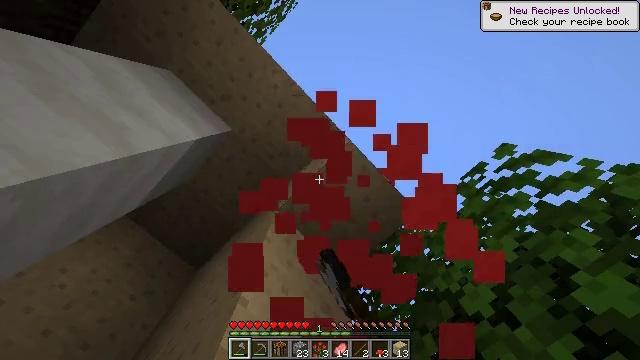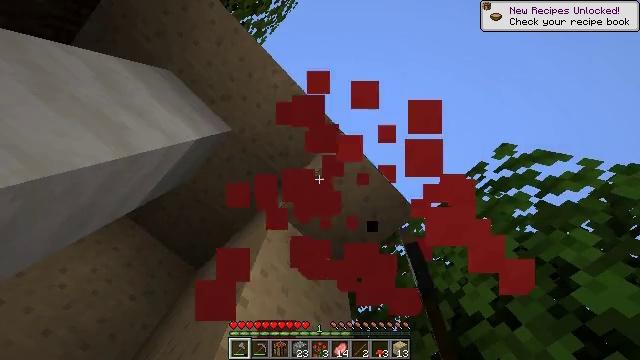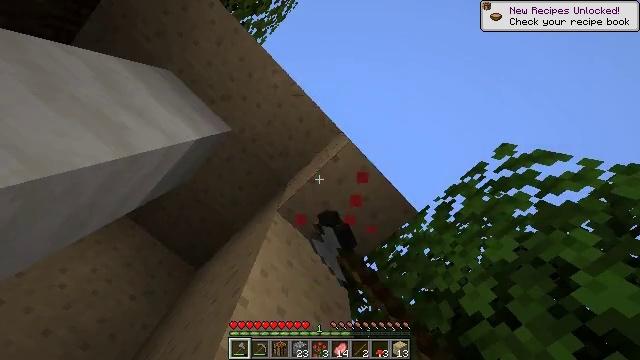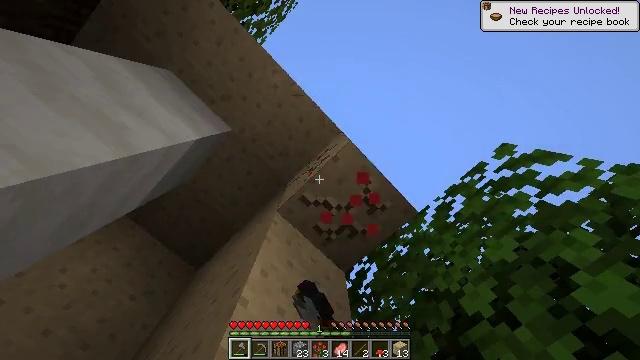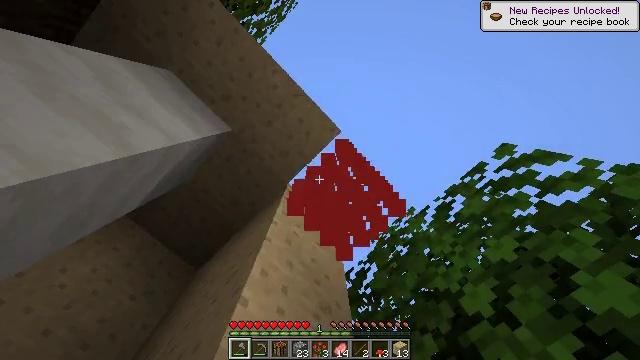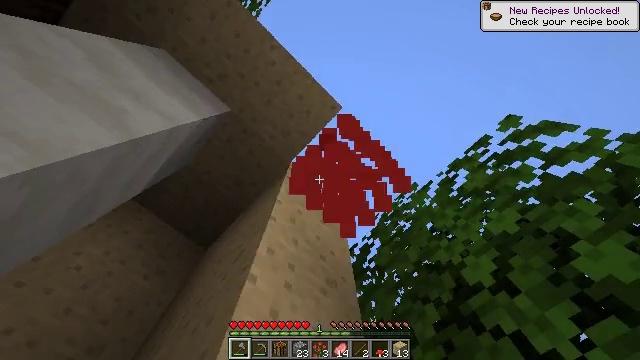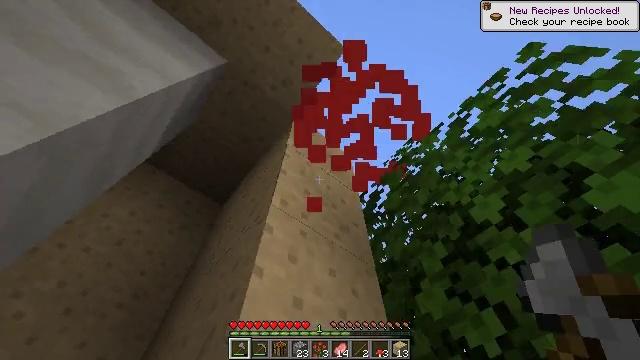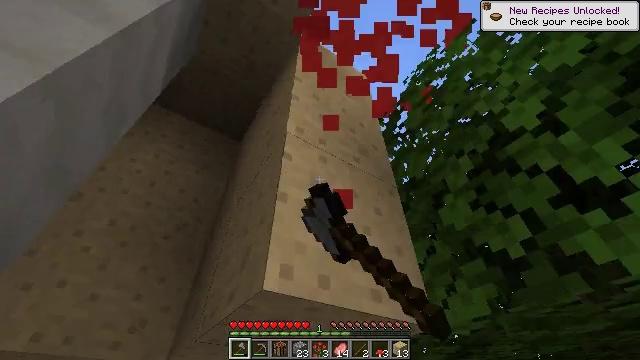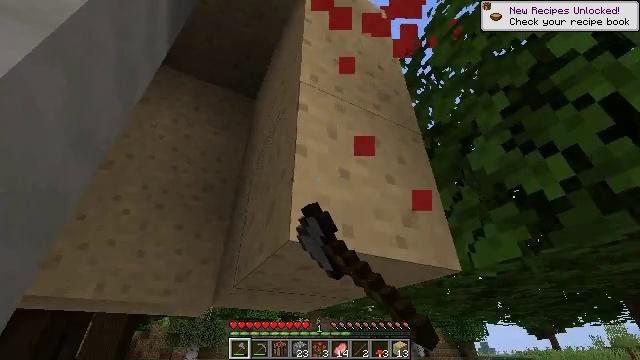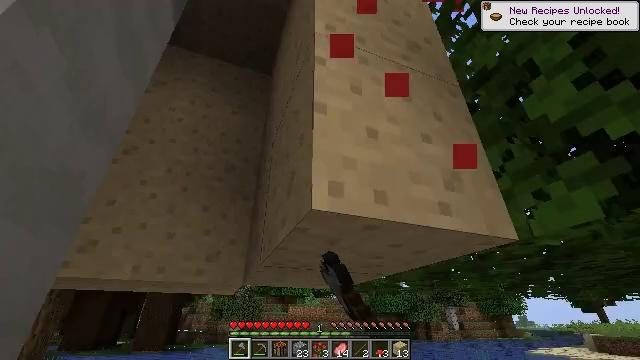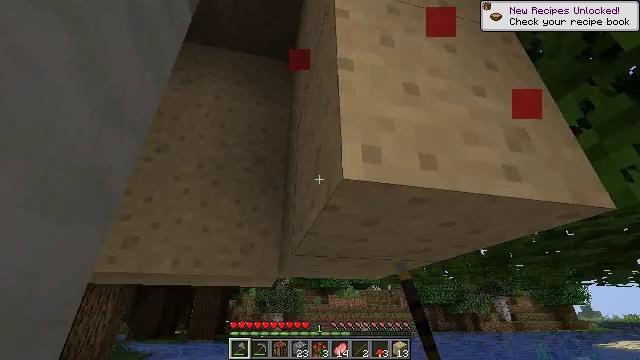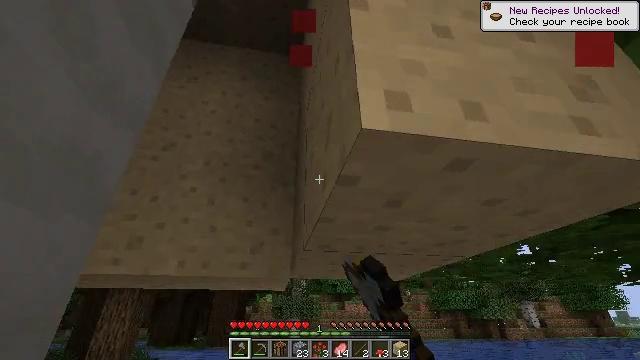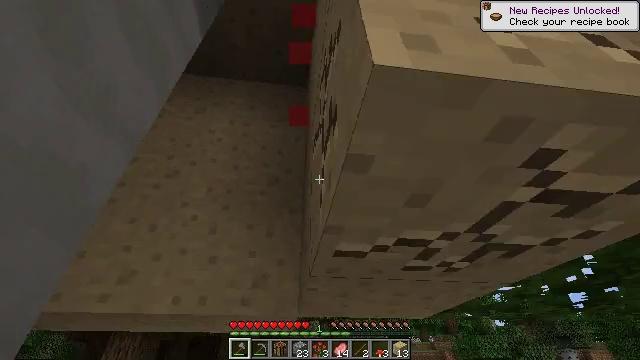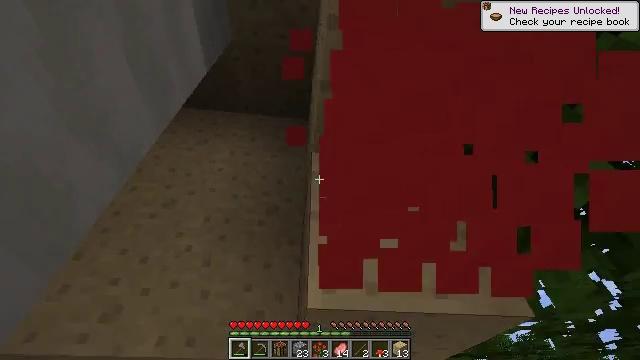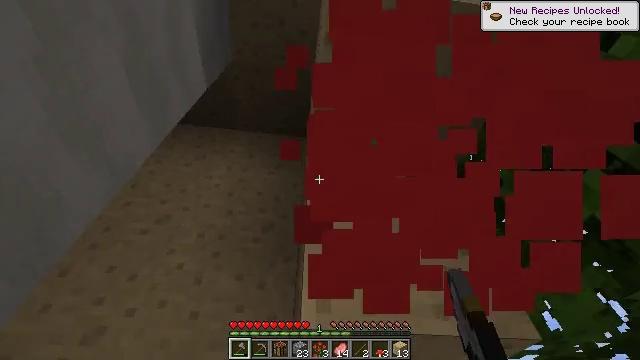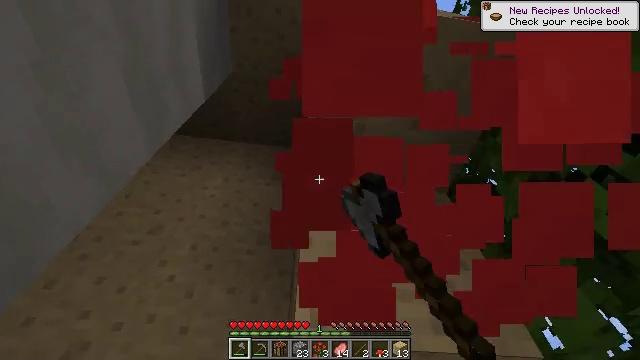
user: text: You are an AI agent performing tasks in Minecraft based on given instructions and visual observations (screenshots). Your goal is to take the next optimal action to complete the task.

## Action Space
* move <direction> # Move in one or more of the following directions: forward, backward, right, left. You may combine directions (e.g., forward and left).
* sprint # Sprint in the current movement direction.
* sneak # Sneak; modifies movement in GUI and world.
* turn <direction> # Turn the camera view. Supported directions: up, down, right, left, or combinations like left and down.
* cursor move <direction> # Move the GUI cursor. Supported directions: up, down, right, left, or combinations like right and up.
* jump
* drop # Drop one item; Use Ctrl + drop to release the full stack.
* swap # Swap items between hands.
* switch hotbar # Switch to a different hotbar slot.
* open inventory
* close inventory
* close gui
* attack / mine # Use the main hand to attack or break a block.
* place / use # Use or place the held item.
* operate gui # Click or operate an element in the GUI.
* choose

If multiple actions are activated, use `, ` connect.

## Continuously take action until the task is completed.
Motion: motion action
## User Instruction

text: Collect red mushroom blocks for building.
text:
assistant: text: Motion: attack / mine
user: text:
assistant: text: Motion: attack / mine
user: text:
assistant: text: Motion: attack / mine
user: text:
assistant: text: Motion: attack / mine
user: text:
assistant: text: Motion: turn left and down, attack / mine
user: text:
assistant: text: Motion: turn left and down, attack / mine
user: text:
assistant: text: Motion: move forward, turn left and down, attack / mine
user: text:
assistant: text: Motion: move forward, turn left and down, attack / mine
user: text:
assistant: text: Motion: move forward, turn left and down, attack / mine
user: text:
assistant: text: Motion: move forward, turn left and down, attack / mine
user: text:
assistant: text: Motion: move forward, turn left and up, attack / mine
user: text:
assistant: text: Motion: turn left and up, attack / mine
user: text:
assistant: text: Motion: turn up, attack / mine
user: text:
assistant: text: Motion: turn up, attack / mine
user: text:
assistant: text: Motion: turn up, attack / mine
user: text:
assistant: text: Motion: turn right and up, attack / mine
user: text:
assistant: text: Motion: turn up, attack / mine
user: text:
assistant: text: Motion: turn right and up, attack / mine
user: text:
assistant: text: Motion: turn right and up, attack / mine
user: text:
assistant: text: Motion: turn right and up, attack / mine
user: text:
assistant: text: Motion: turn right and up, attack / mine
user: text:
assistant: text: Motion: turn right and up, attack / mine
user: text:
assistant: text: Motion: turn right and up, attack / mine
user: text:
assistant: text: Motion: attack / mine
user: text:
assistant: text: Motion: attack / mine
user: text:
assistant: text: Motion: attack / mine
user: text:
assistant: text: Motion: attack / mine
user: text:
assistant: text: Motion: attack / mine
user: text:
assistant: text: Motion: attack / mine
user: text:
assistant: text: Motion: attack / mine